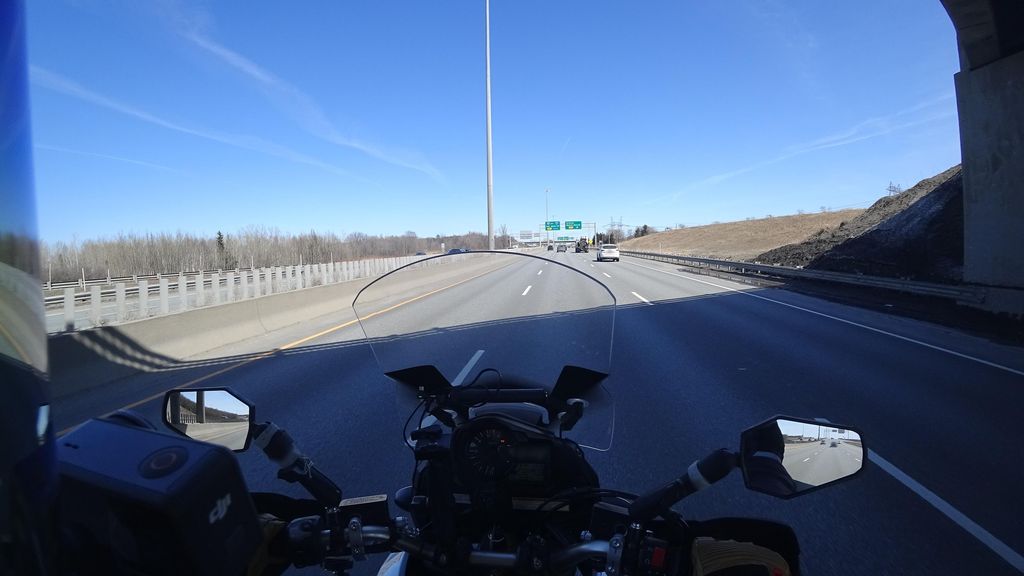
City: quebec_city